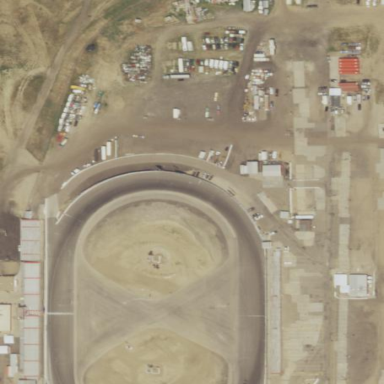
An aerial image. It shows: Raceway for motor sports.